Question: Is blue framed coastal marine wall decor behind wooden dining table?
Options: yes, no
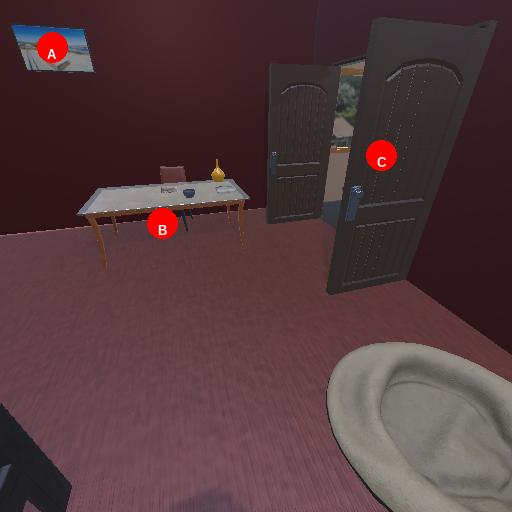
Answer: yes